RGB frame:
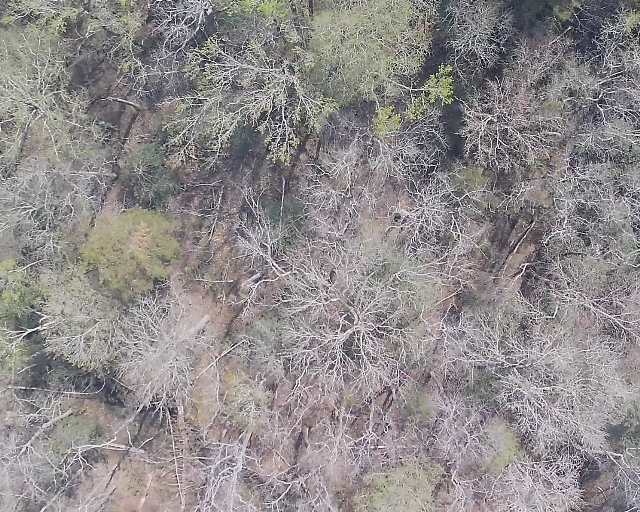
Thermal frame:
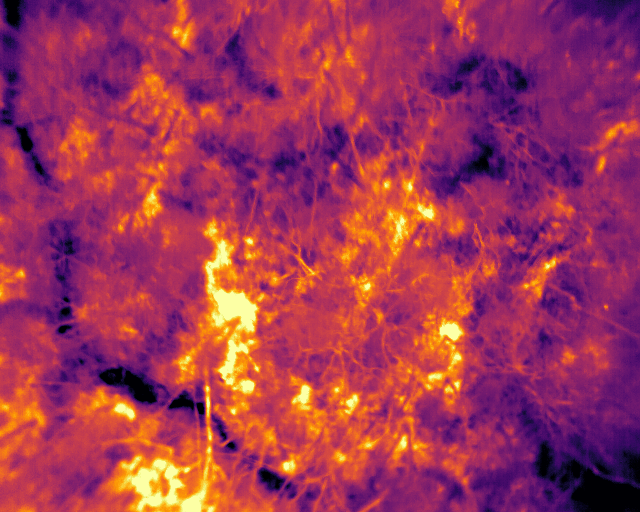
Captured: 2026-02-26 03:42:26
Pixels at or above 80 °C: 0 (fraction of frame: 0)